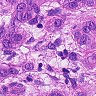
Metastatic tissue present: yes